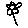
Label: flower